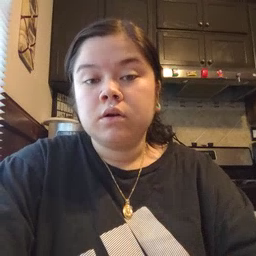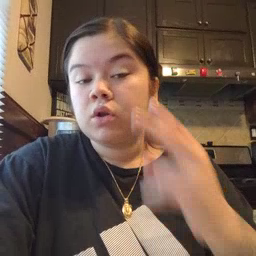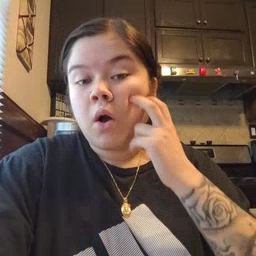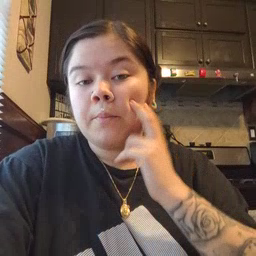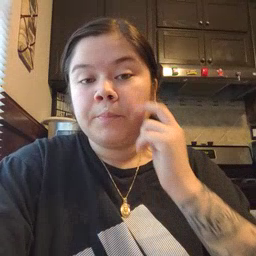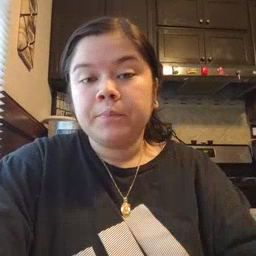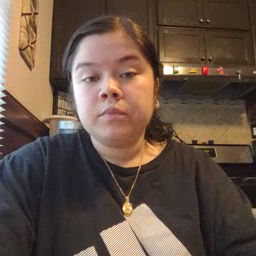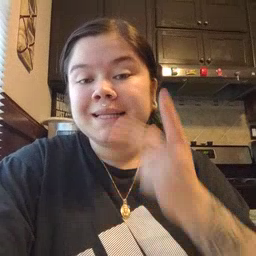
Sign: gum